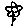
Label: flower